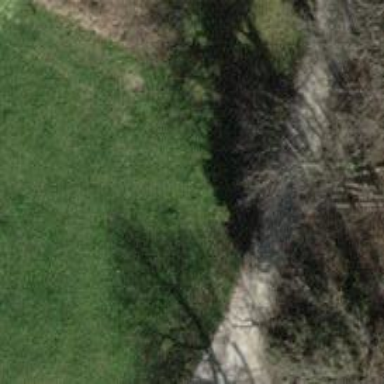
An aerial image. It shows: Pipeline marker.